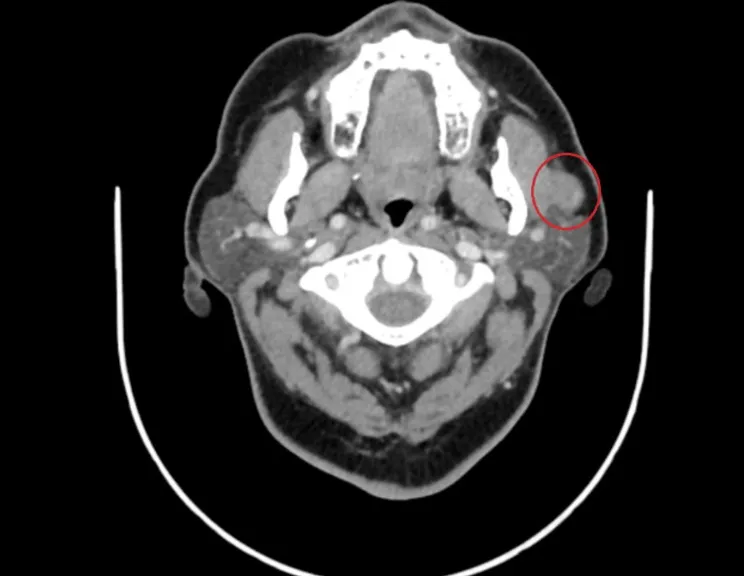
CT head and neck (axial section). An enlarged, non-enhanced oval shaped left mandibular mass located superficial to and lying on the left masseter muscle measuring 1.2 cm with foci of calcification; minimal peripheral enhancing components.
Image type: radiology (ct)